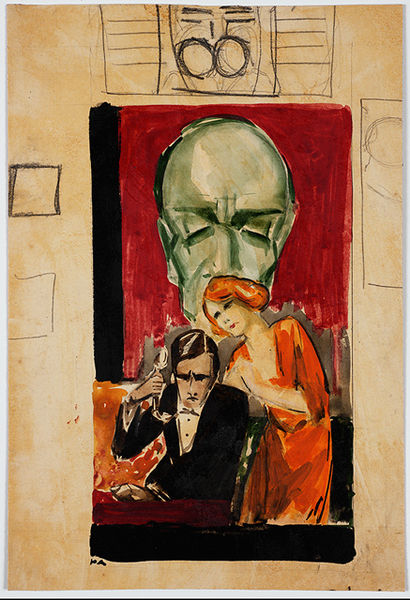
Titel: Poster Design for Rene Clair's Film The Million, Poster Design for Rene Clair's Film The Million
Künstler: Iurii Pavlovich (Georges) Annenkov
Standort: Amherst (Massachusetts, USA)
Institution: Mead Art Museum, Amherst College
Schlagwörter: hand, kopf, mann, weiß, frau, mund, orange, schwarz, skizze, zeichnung, rot, hemd, arm, bild, hände, haare, paar, scheitel, hands, people, red, white, frack, black, dress, face, green, old, painting, portrait, room, sitting, woman, yellow, glatze, print, entwurf, classic, man, head, eyes, suit, drawing, paper, telefon, shadow, illustration, outline, sketch, couple, person, zeichung, design, ink, watercolour, pastel, circle, figure, paint, smoking, dramatic, page, alcohol, drink, angry, poster, scribble, art deco, anguish, pain, telefonhörer, telephone, balck, alien, card, film, doodle, neutral, concerned, call, trio, tuxedo, comfort, fifties, phone, big head, costume design, orange dress